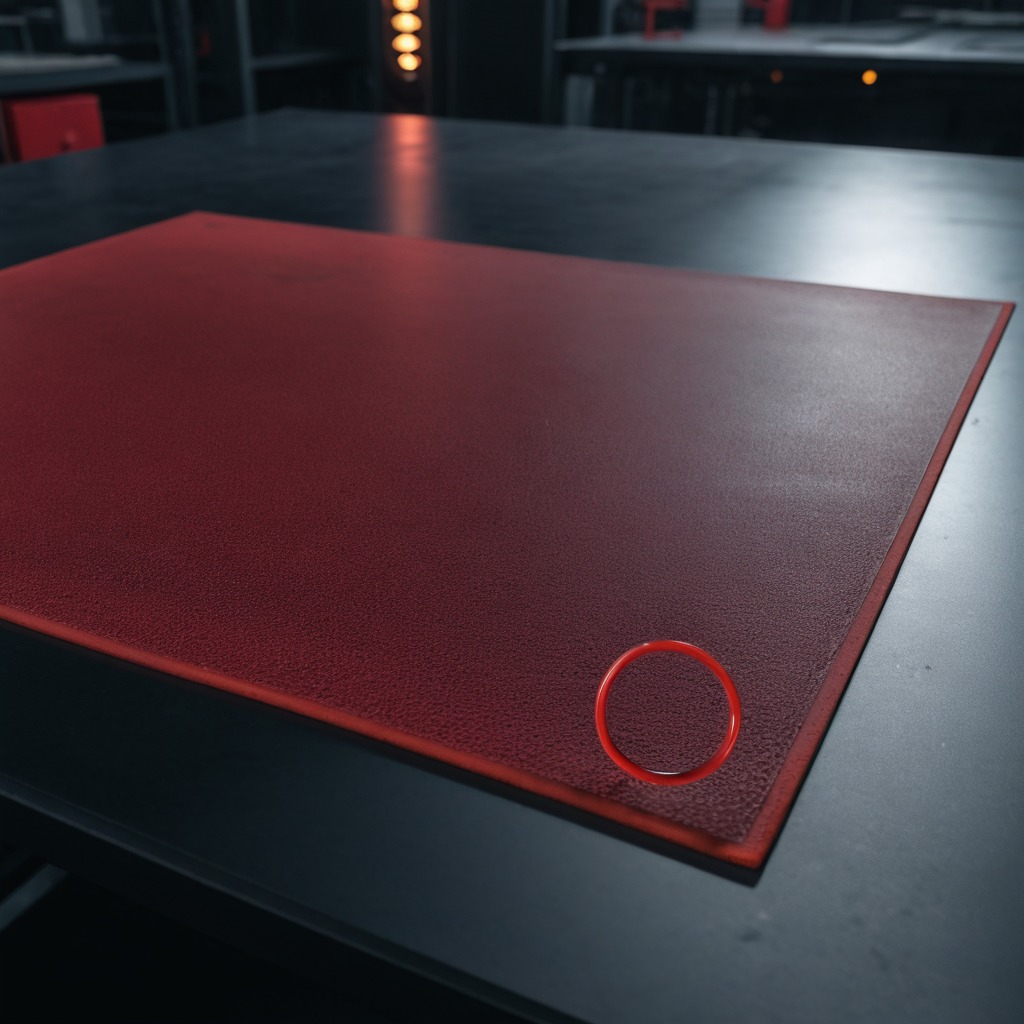
A rubber O-ring lies on a clean granite tabletop covered with a red rubber mat inside a workshop at night.